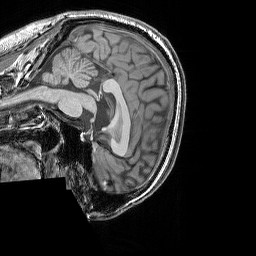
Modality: T1w
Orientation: sagittal
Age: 25
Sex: male
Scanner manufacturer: siemens
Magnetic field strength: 3 T
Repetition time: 1.9 s
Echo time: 0.00444 s